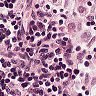
Metastatic tissue present: no